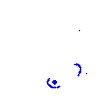
Particle: kaon